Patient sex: M
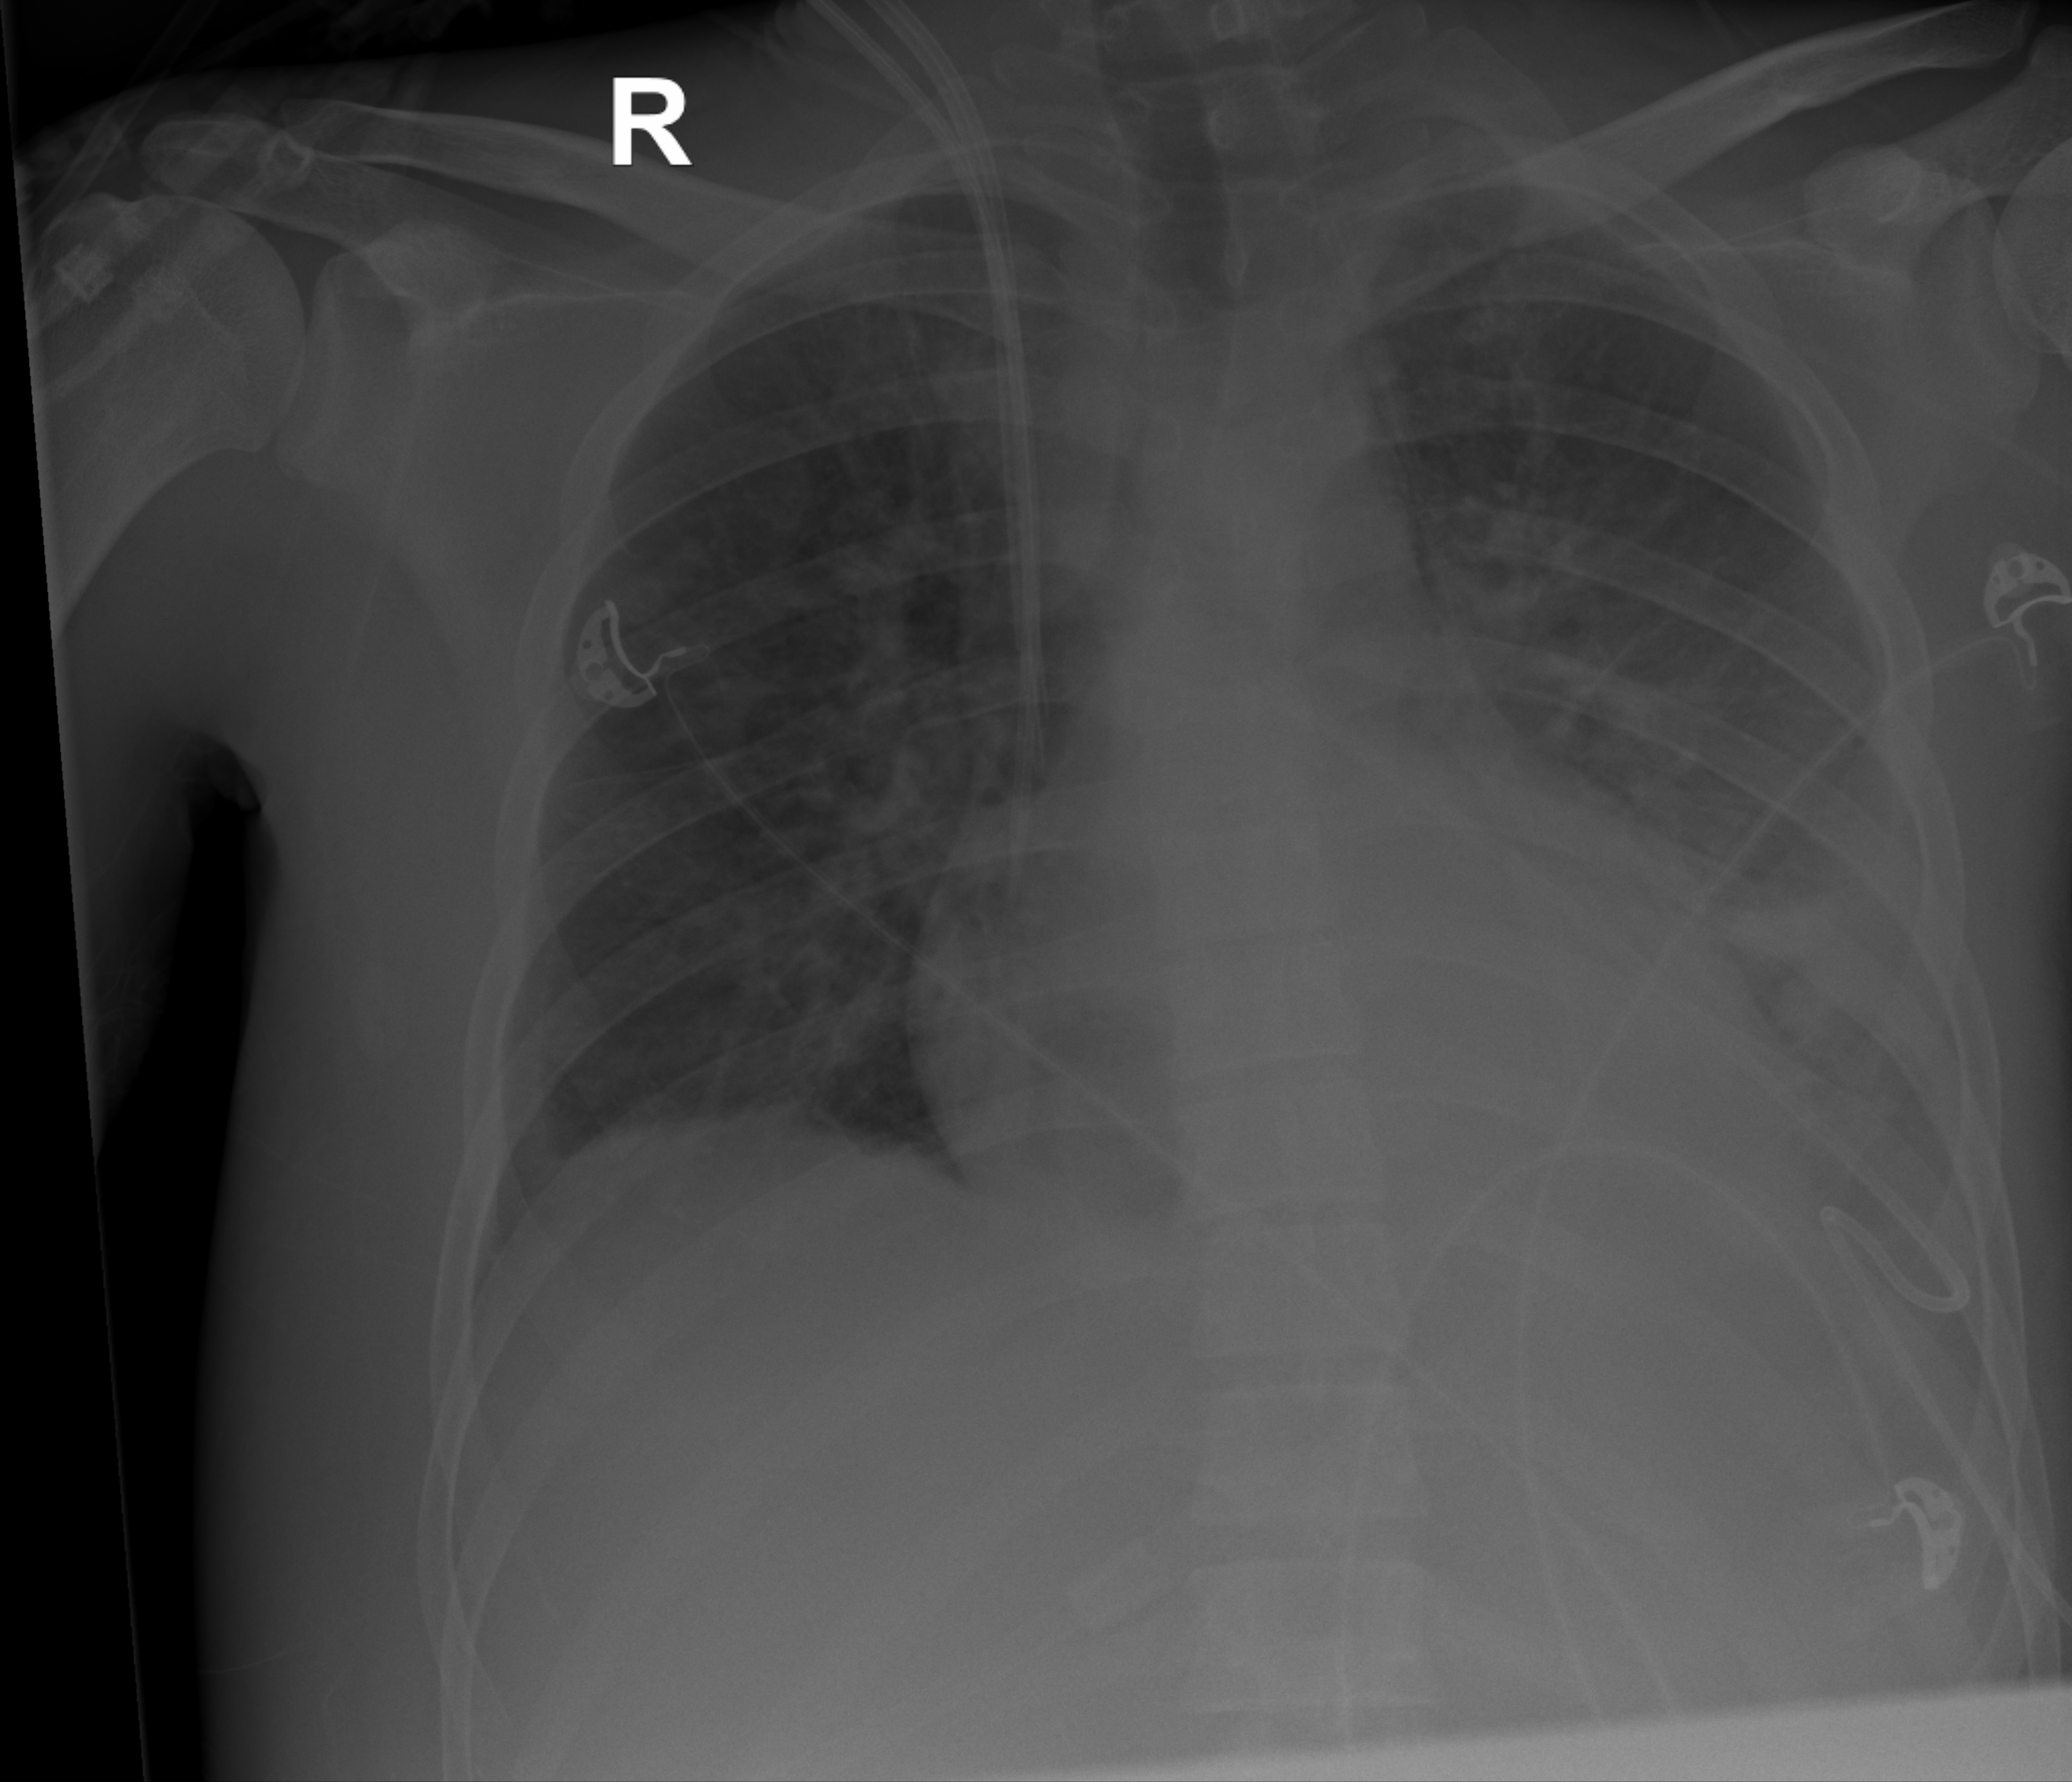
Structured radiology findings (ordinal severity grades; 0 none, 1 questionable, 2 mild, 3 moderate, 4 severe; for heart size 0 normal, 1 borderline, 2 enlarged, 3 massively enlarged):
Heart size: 2
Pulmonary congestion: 2
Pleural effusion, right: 2
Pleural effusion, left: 2
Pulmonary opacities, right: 1
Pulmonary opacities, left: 3
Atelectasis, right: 2
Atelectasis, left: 3